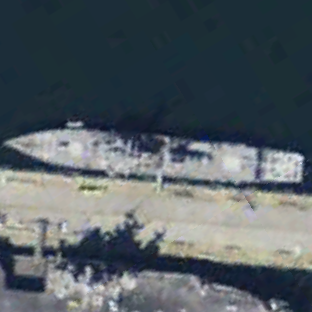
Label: destroyer